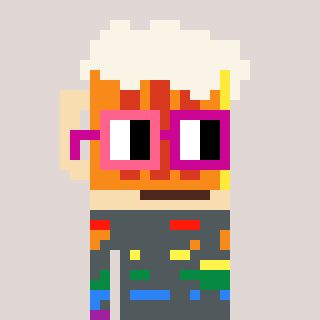
a pixel art character with square pink and red glasses, a beer-shaped head and a peachy-colored body on a warm background